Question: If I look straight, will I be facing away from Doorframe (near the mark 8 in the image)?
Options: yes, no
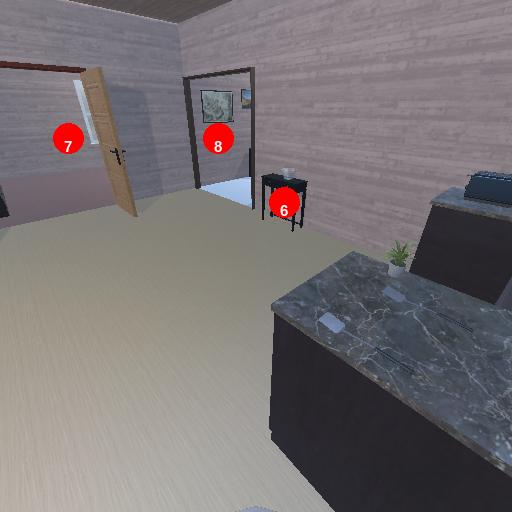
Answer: yes